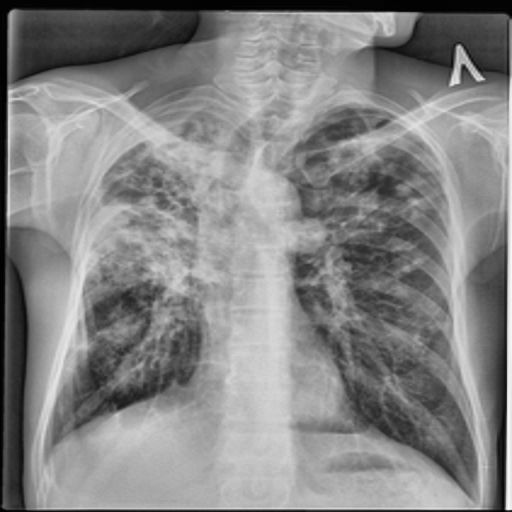
Finding: TUBERCULOSIS